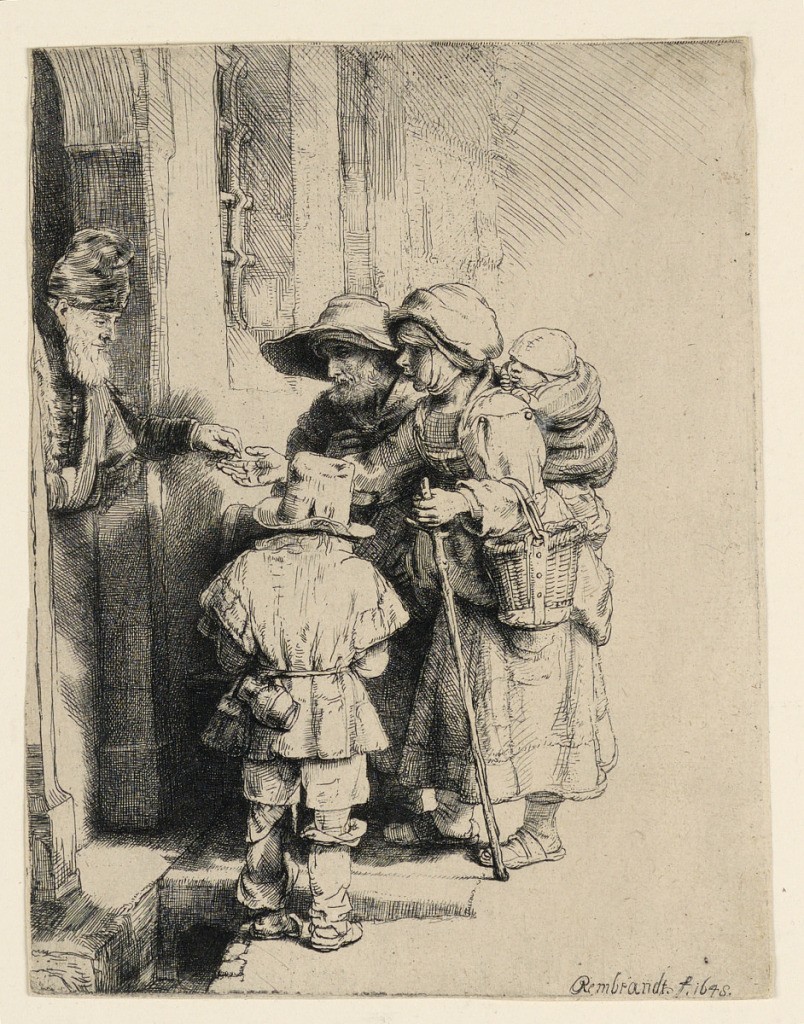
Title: Beggars Receiving Alms at the Door of a House
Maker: Rembrandt Harmensz van Rijn, Dutch, 1606–1669
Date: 1648
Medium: Etching on paper
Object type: Print
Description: An old man, a woman, and a small boy, stand before the open door of a house. A man, partially seen in the doorway, left, places some coints in the outstretched hand of the woman.